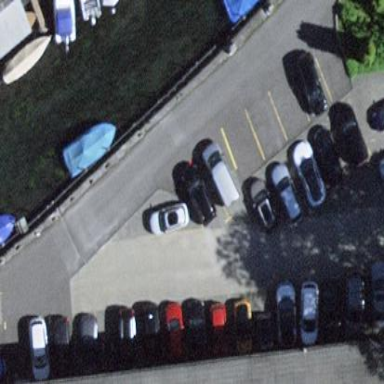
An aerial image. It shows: Street side parking area.